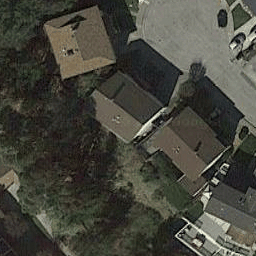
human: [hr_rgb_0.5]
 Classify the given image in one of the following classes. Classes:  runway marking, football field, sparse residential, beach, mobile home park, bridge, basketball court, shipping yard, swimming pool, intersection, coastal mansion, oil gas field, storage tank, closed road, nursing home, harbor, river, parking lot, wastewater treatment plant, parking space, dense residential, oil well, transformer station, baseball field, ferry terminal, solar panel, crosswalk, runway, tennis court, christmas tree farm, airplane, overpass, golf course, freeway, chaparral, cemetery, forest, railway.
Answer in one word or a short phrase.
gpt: sparse residential